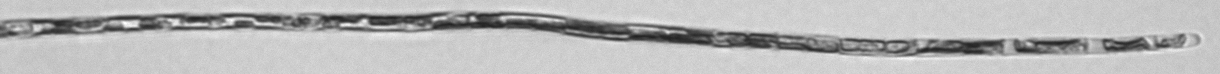
Label: Trichodesmium